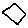
Label: hexagon